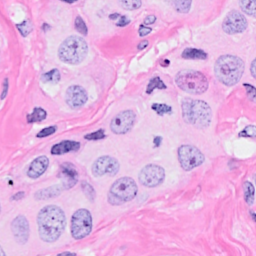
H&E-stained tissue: Breast